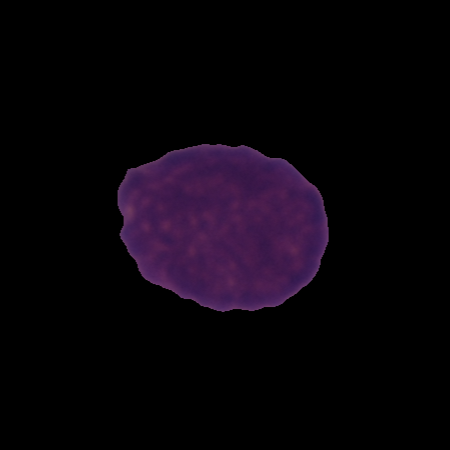
Label: healthy